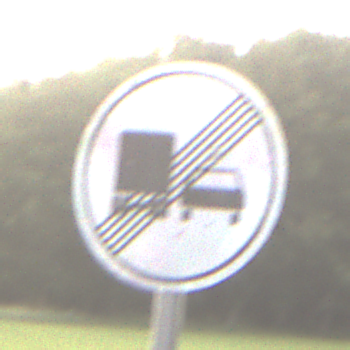
Verkehrszeichen: EndeUeberholverbotKraftfahrzeuge
Umgebung: Outdoor, Nature
Tageszeit: SunriseSunset
Wetter: Clear
Licht: Natural
Jahreszeit: NotSpecified
Kontrast: LowContrast